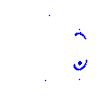
Particle: proton